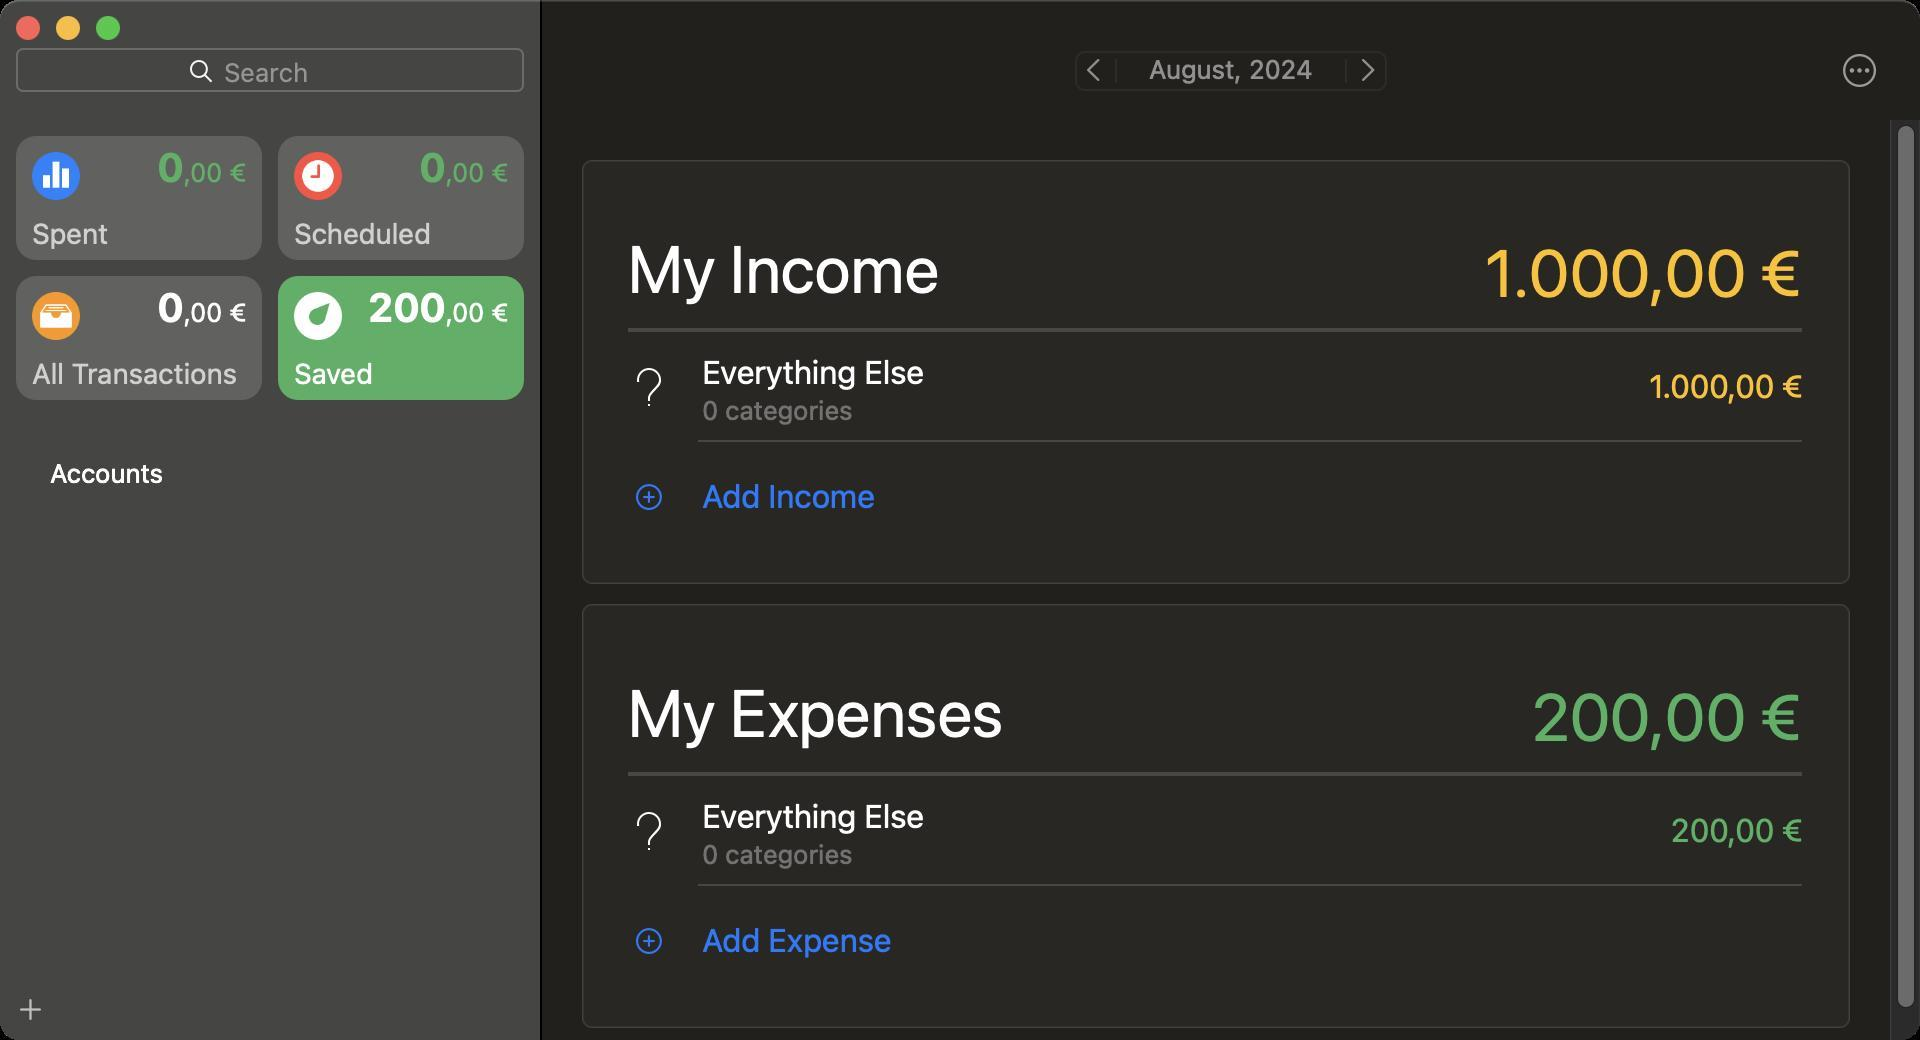
Accessibility tree:
{"name": "Money", "role": "AXWindow", "description": null, "role_description": "standard window", "value": null, "position": "384.00;317.00", "size": "960;520", "children": [{"name": null, "role": "AXSplitGroup", "description": null, "role_description": "split group", "value": null, "position": "0.00;0.00", "size": "960;520", "children": [{"name": null, "role": "AXTextField", "description": null, "role_description": "text field", "value": null, "position": "110.00;27.00", "size": "128;17", "children": []}, {"name": null, "role": "AXList", "description": null, "role_description": "collection", "value": null, "position": "0.00;60.00", "size": "270;150", "children": [{"name": null, "role": "AXList", "description": null, "role_description": "section", "value": null, "position": "8.00;68.00", "size": "254;132", "children": [{"name": null, "role": "AXGroup", "description": null, "role_description": "group", "value": null, "position": "8.00;68.00", "size": "254;132", "children": []}]}]}, {"name": null, "role": "AXScrollArea", "description": null, "role_description": "scroll area", "value": null, "position": "0.00;210.00", "size": "270;280", "children": [{"name": null, "role": "AXOutline", "description": null, "role_description": "outline", "value": null, "position": "0.00;210.00", "size": "255;280", "children": [{"name": null, "role": "AXRow", "description": null, "role_description": "outline row", "value": null, "position": "0.00;220.00", "size": "255;1", "children": [{"name": null, "role": "AXCell", "description": null, "role_description": "cell", "value": null, "position": "10.00;220.00", "size": "235;1", "children": [{"name": null, "role": "AXStaticText", "description": null, "role_description": "text", "value": "", "position": "23.00;212.00", "size": "4;17", "children": []}]}]}, {"name": null, "role": "AXRow", "description": null, "role_description": "outline row", "value": null, "position": "0.00;221.00", "size": "255;30", "children": [{"name": null, "role": "AXCell", "description": null, "role_description": "cell", "value": null, "position": "10.00;221.00", "size": "235;30", "children": [{"name": null, "role": "AXStaticText", "description": null, "role_description": "text", "value": "Accounts", "position": "23.00;227.50", "size": "61;17", "children": []}]}]}, {"name": null, "role": "AXColumn", "description": null, "role_description": "column", "value": null, "position": "10.00;210.00", "size": "235;280", "children": []}]}, {"name": null, "role": "AXScrollBar", "description": null, "role_description": "scroll bar", "value": 0.0, "position": "255.00;210.00", "size": "15;280", "children": []}]}, {"name": "", "role": "AXButton", "description": "add", "role_description": "button", "value": null, "position": "8.00;495.50", "size": "14;18", "children": []}, {"name": null, "role": "AXSplitter", "description": null, "role_description": "splitter", "value": 270.0, "position": "270.00;28.00", "size": "1;492", "children": []}, {"name": "", "role": "AXButton", "description": "action", "role_description": "button", "value": null, "position": "920.00;25.00", "size": "20;20", "children": []}, {"name": null, "role": "AXScrollArea", "description": null, "role_description": "scroll area", "value": null, "position": "271.00;60.00", "size": "689;460", "children": [{"name": null, "role": "AXGroup", "description": null, "role_description": "group", "value": null, "position": "288.00;78.00", "size": "640;218", "children": [{"name": null, "role": "AXOutline", "description": null, "role_description": "outline", "value": null, "position": "297.00;91.00", "size": "622;195", "children": [{"name": null, "role": "AXRow", "description": null, "role_description": "outline row", "value": null, "position": "297.00;101.00", "size": "622;65", "children": [{"name": null, "role": "AXCell", "description": null, "role_description": "cell", "value": null, "position": "307.00;101.00", "size": "602;65", "children": [{"name": null, "role": "AXTextField", "description": null, "role_description": "text field", "value": "1.000,00 €", "position": "734.00;113.50", "size": "171;40", "children": []}, {"name": null, "role": "AXStaticText", "description": null, "role_description": "text", "value": "My Income", "position": "312.00;113.50", "size": "164;40", "children": []}, {"name": null, "role": "AXStaticText", "description": null, "role_description": "text", "value": "", "position": "312.00;141.00", "size": "8;17", "children": []}, {"name": null, "role": "AXImage", "description": "", "role_description": "image", "value": null, "position": "314.00;123.00", "size": "21;21", "children": []}]}]}, {"name": null, "role": "AXRow", "description": null, "role_description": "outline row", "value": null, "position": "297.00;166.00", "size": "622;55", "children": [{"name": null, "role": "AXCell", "description": null, "role_description": "cell", "value": null, "position": "307.00;166.00", "size": "602;55", "children": [{"name": null, "role": "AXTextField", "description": null, "role_description": "text field", "value": "1.000,00 €", "position": "816.00;182.00", "size": "89;23", "children": []}, {"name": null, "role": "AXImage", "description": "", "role_description": "image", "value": null, "position": "314.00;183.00", "size": "21;21", "children": []}, {"name": null, "role": "AXStaticText", "description": null, "role_description": "text", "value": "Everything Else", "position": "347.00;175.00", "size": "124;22", "children": []}, {"name": null, "role": "AXStaticText", "description": null, "role_description": "text", "value": "0 categories", "position": "349.00;196.00", "size": "84;17", "children": []}]}]}, {"name": null, "role": "AXRow", "description": null, "role_description": "outline row", "value": null, "position": "297.00;221.00", "size": "622;55", "children": [{"name": null, "role": "AXCell", "description": null, "role_description": "cell", "value": null, "position": "307.00;221.00", "size": "602;55", "children": [{"name": null, "role": "AXImage", "description": "AddBudgetRecordButton", "role_description": "image", "value": null, "position": "314.00;235.00", "size": "21;27", "children": []}, {"name": null, "role": "AXStaticText", "description": null, "role_description": "text", "value": "", "position": "313.00;276.00", "size": "0;0", "children": []}, {"name": null, "role": "AXTextField", "description": null, "role_description": "text field", "value": "", "position": "349.00;239.00", "size": "154;22", "children": []}]}]}, {"name": null, "role": "AXColumn", "description": null, "role_description": "column", "value": null, "position": "307.00;91.00", "size": "602;195", "children": []}]}]}, {"name": null, "role": "AXGroup", "description": null, "role_description": "group", "value": null, "position": "288.00;300.00", "size": "640;218", "children": [{"name": null, "role": "AXOutline", "description": null, "role_description": "outline", "value": null, "position": "297.00;313.00", "size": "622;195", "children": [{"name": null, "role": "AXRow", "description": null, "role_description": "outline row", "value": null, "position": "297.00;323.00", "size": "622;65", "children": [{"name": null, "role": "AXCell", "description": null, "role_description": "cell", "value": null, "position": "307.00;323.00", "size": "602;65", "children": [{"name": null, "role": "AXTextField", "description": null, "role_description": "text field", "value": "200,00 €", "position": "758.00;335.50", "size": "147;40", "children": []}, {"name": null, "role": "AXStaticText", "description": null, "role_description": "text", "value": "My Expenses", "position": "312.00;335.50", "size": "197;40", "children": []}, {"name": null, "role": "AXStaticText", "description": null, "role_description": "text", "value": "", "position": "312.00;340.00", "size": "8;40", "children": []}, {"name": null, "role": "AXImage", "description": "", "role_description": "image", "value": null, "position": "314.00;345.00", "size": "21;21", "children": []}]}]}, {"name": null, "role": "AXRow", "description": null, "role_description": "outline row", "value": null, "position": "297.00;388.00", "size": "622;55", "children": [{"name": null, "role": "AXCell", "description": null, "role_description": "cell", "value": null, "position": "307.00;388.00", "size": "602;55", "children": [{"name": null, "role": "AXTextField", "description": null, "role_description": "text field", "value": "200,00 €", "position": "827.00;404.00", "size": "78;23", "children": []}, {"name": null, "role": "AXImage", "description": "", "role_description": "image", "value": null, "position": "314.00;405.00", "size": "21;21", "children": []}, {"name": null, "role": "AXStaticText", "description": null, "role_description": "text", "value": "Everything Else", "position": "347.00;397.00", "size": "124;22", "children": []}, {"name": null, "role": "AXStaticText", "description": null, "role_description": "text", "value": "0 categories", "position": "349.00;418.00", "size": "84;17", "children": []}]}]}, {"name": null, "role": "AXRow", "description": null, "role_description": "outline row", "value": null, "position": "297.00;443.00", "size": "622;55", "children": [{"name": null, "role": "AXCell", "description": null, "role_description": "cell", "value": null, "position": "307.00;443.00", "size": "602;55", "children": [{"name": null, "role": "AXImage", "description": "AddBudgetRecordButton", "role_description": "image", "value": null, "position": "314.00;457.00", "size": "21;27", "children": []}, {"name": null, "role": "AXStaticText", "description": null, "role_description": "text", "value": "", "position": "313.00;498.00", "size": "0;0", "children": []}, {"name": null, "role": "AXTextField", "description": null, "role_description": "text field", "value": "", "position": "349.00;461.00", "size": "154;22", "children": []}]}]}, {"name": null, "role": "AXColumn", "description": null, "role_description": "column", "value": null, "position": "307.00;313.00", "size": "602;195", "children": []}]}]}, {"name": null, "role": "AXScrollBar", "description": null, "role_description": "scroll bar", "value": 0.0, "position": "945.00;60.00", "size": "15;460", "children": [{"name": null, "role": "AXValueIndicator", "description": null, "role_description": "value indicator", "value": 0.0, "position": "945.00;62.00", "size": "15;442", "children": []}, {"name": null, "role": "AXButton", "description": null, "role_description": "increment arrow button", "value": null, "position": "945.00;60.00", "size": "0;0", "children": []}, {"name": null, "role": "AXButton", "description": null, "role_description": "decrement arrow button", "value": null, "position": "945.00;60.00", "size": "0;0", "children": []}, {"name": null, "role": "AXButton", "description": null, "role_description": "increment page button", "value": null, "position": "945.00;505.00", "size": "15;15", "children": []}, {"name": null, "role": "AXButton", "description": null, "role_description": "decrement page button", "value": null, "position": "945.00;60.00", "size": "15;2", "children": []}]}]}, {"name": null, "role": "AXGroup", "description": null, "role_description": "group", "value": null, "position": "536.50;24.50", "size": "158;23", "children": [{"name": null, "role": "AXButton", "description": "go left", "role_description": "button", "value": null, "position": "536.50;24.50", "size": "22;23", "children": []}, {"name": null, "role": "AXButton", "description": "August, 2024", "role_description": "button", "value": null, "position": "558.50;24.50", "size": "115;23", "children": []}, {"name": null, "role": "AXButton", "description": "go right", "role_description": "button", "value": null, "position": "673.50;24.50", "size": "21;23", "children": []}]}]}, {"name": null, "role": "AXButton", "description": null, "role_description": "close button", "value": null, "position": "7.00;6.00", "size": "14;16", "children": []}, {"name": null, "role": "AXButton", "description": null, "role_description": "full screen button", "value": null, "position": "47.00;6.00", "size": "14;16", "children": [{"name": null, "role": "AXGroup", "description": null, "role_description": "group", "value": null, "position": "47.00;6.00", "size": "14;16", "children": [{"name": null, "role": "AXGroup", "description": null, "role_description": "group", "value": null, "position": "47.00;6.00", "size": "14;16", "children": []}]}]}, {"name": null, "role": "AXButton", "description": null, "role_description": "minimize button", "value": null, "position": "27.00;6.00", "size": "14;16", "children": []}]}